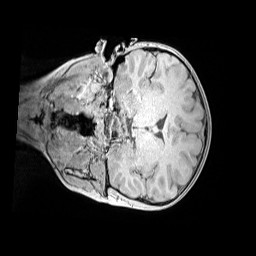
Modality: MP2RAGE
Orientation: coronal
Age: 11
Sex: female
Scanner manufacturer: siemens
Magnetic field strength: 3 T
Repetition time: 4 s
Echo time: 0.00299 s